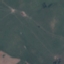
Land use / land cover class: Pasture